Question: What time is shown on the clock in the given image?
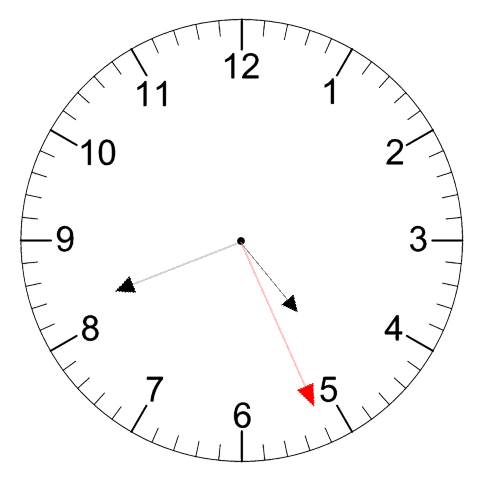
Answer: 04:41:26